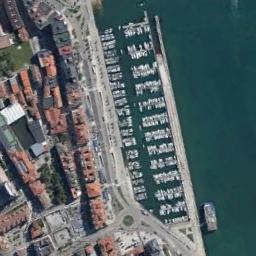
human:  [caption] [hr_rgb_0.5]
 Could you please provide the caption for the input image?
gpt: The port has a different parking direction .

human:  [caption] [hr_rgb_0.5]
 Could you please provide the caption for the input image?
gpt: The harbor with lots of neatly docked boats is next to a dense residential area .

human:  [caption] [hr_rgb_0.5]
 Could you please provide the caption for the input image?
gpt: Many buildings of different shapes are near the harbor .

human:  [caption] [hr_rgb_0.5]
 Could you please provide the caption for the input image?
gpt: Many yachts moored neatly on the sea next to the harbor next to the building and the road .

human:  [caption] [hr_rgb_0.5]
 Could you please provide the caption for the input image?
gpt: There are many brown buildings beside the harbor with many ships .